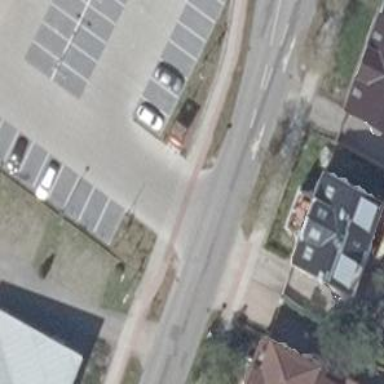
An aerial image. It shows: Tertiary road with asphalt surface. It has separate sidewalks on both sides.